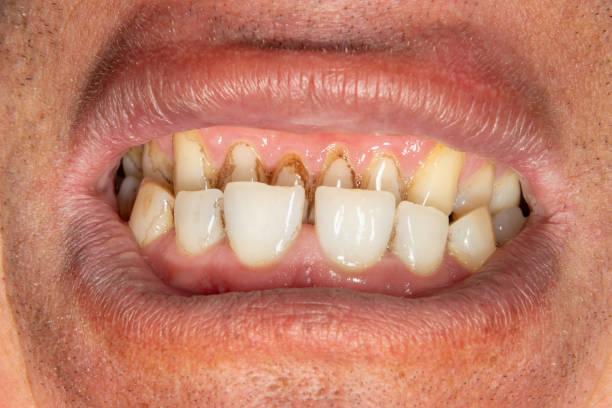
Condition: Calculus